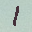
Label: 1